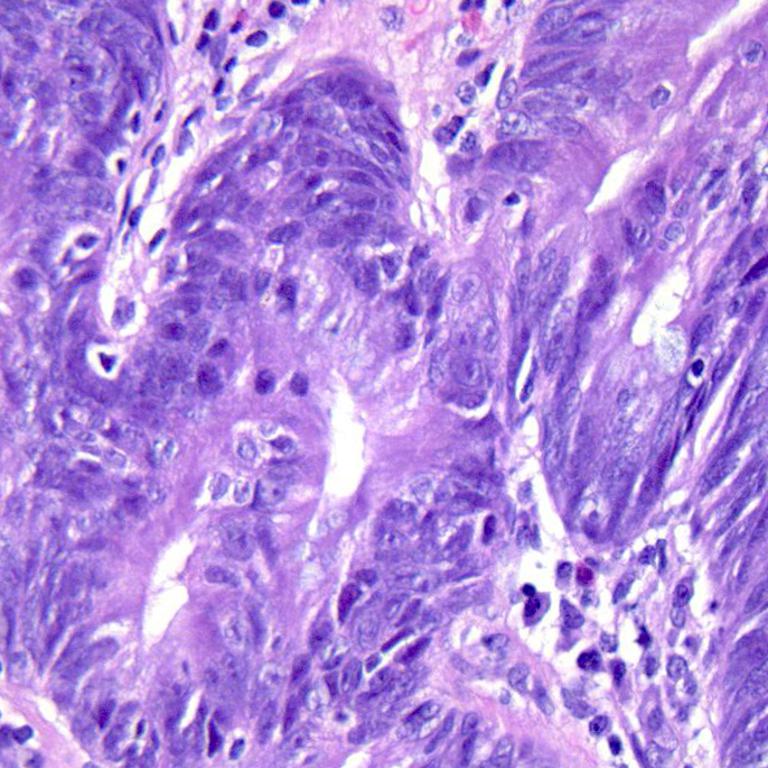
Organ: colon
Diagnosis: adenocarcinomas